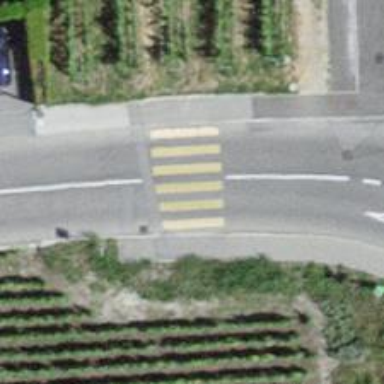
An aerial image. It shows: Zebra crossing on the road.